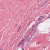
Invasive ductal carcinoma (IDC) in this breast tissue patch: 0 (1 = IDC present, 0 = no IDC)